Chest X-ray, PA view. Patient: 55 years old, sex F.
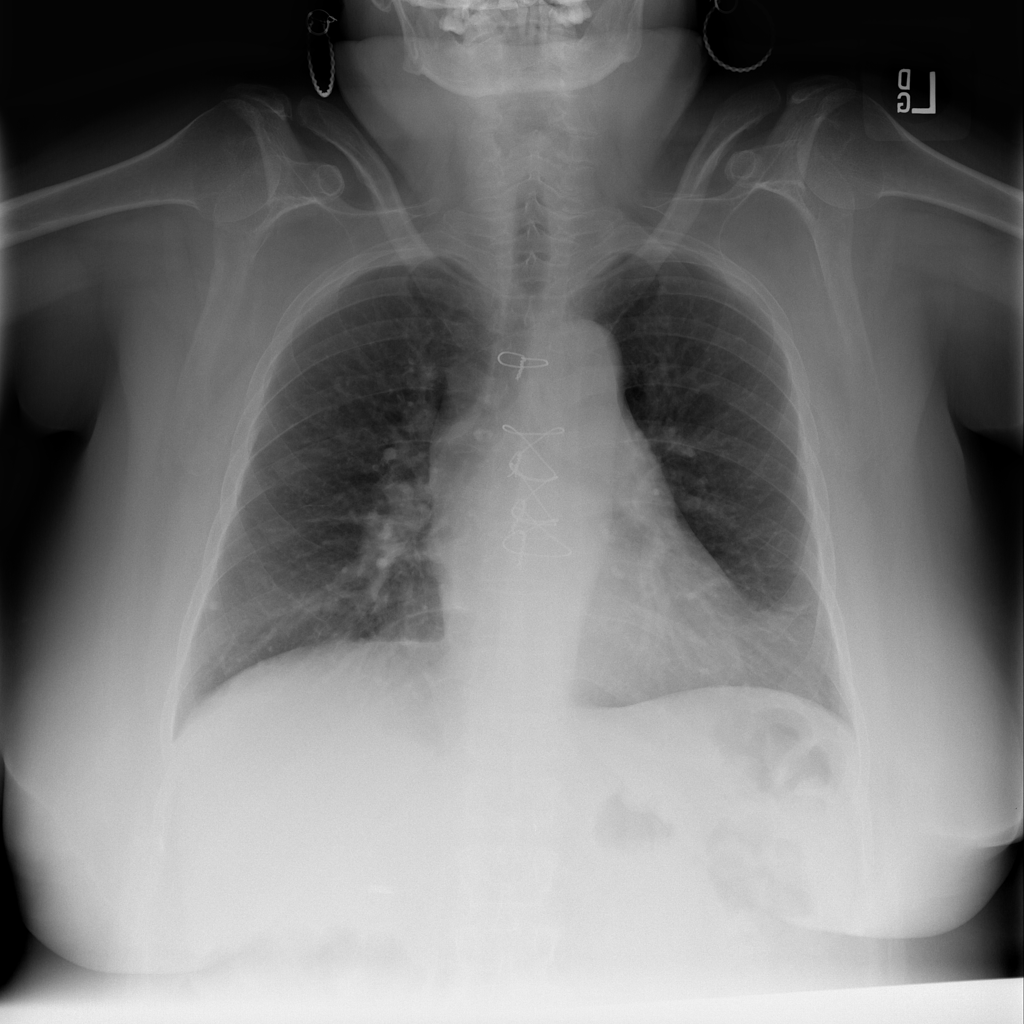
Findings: Nodule